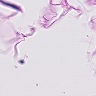
Metastatic tissue present: no